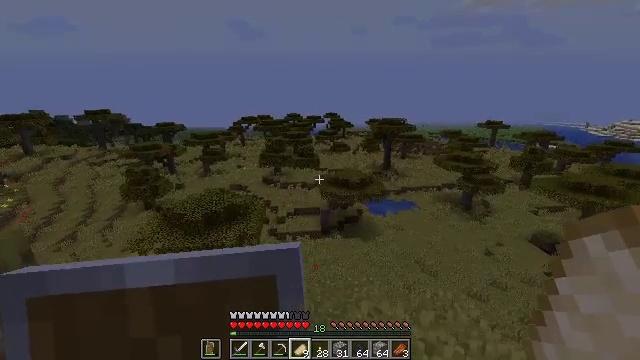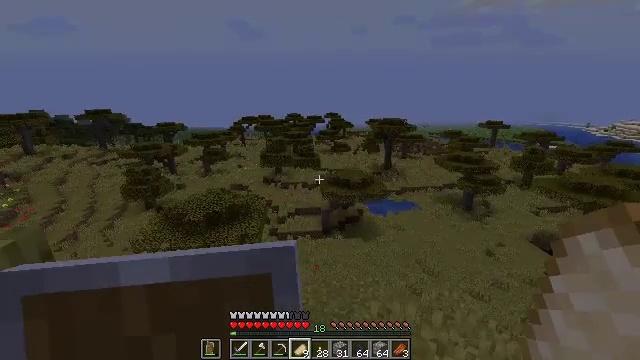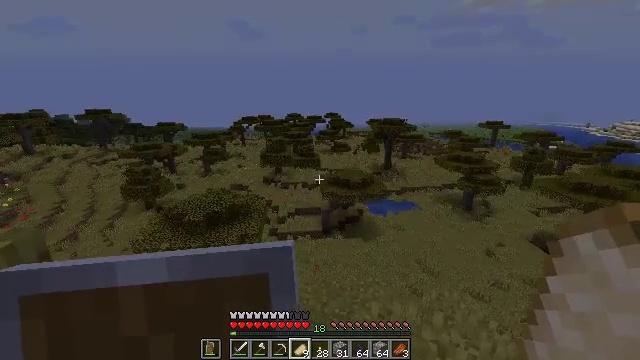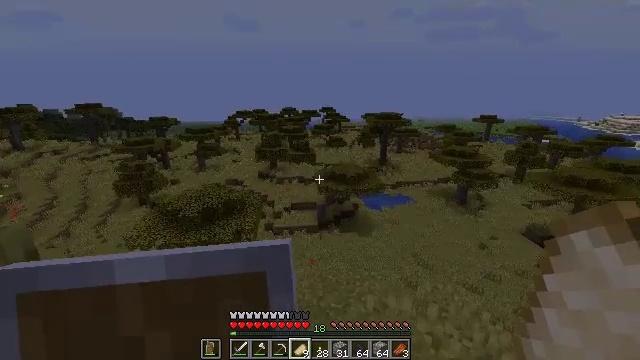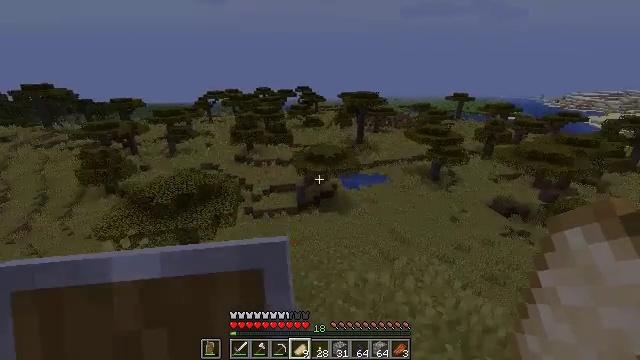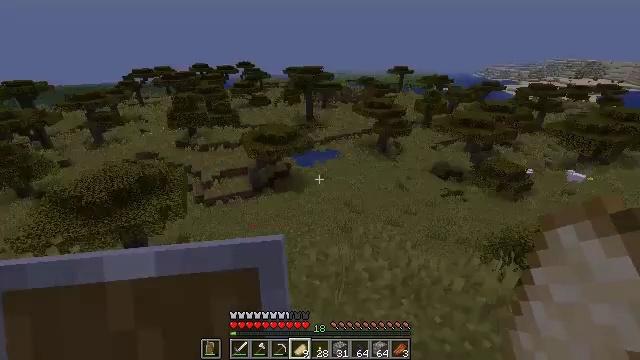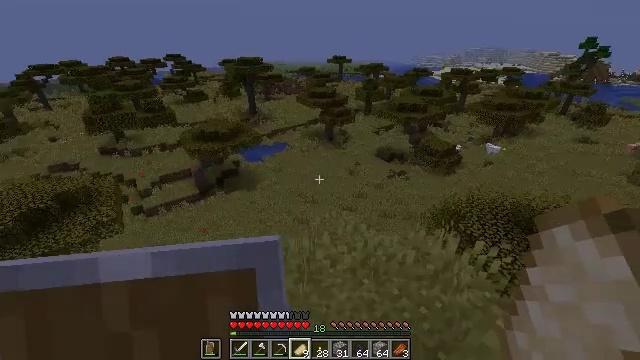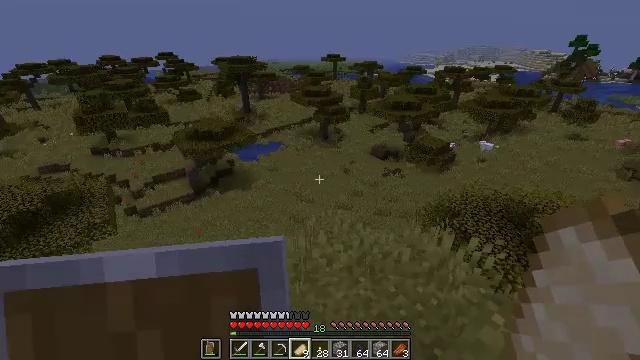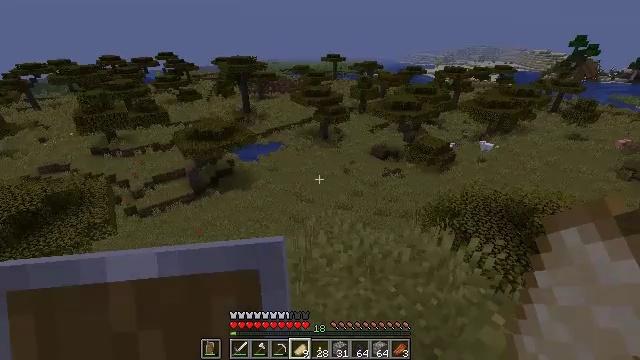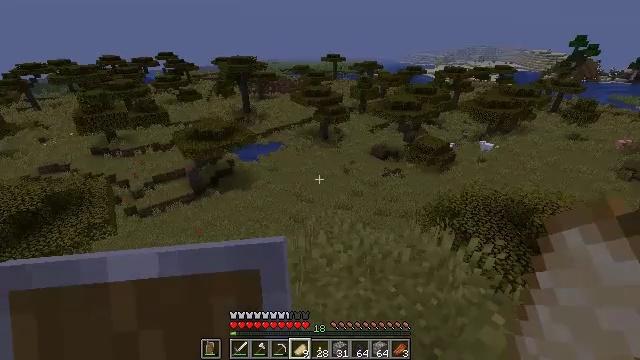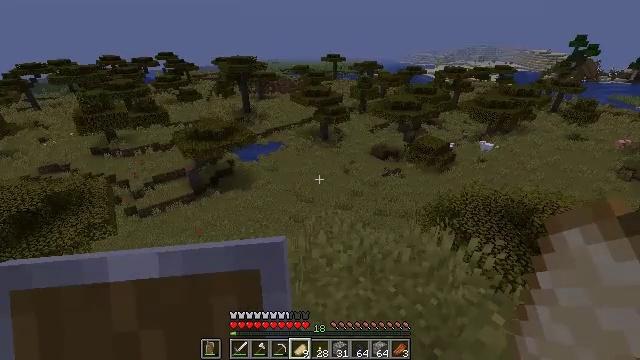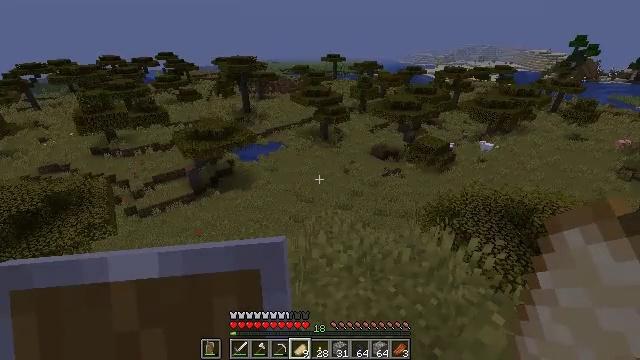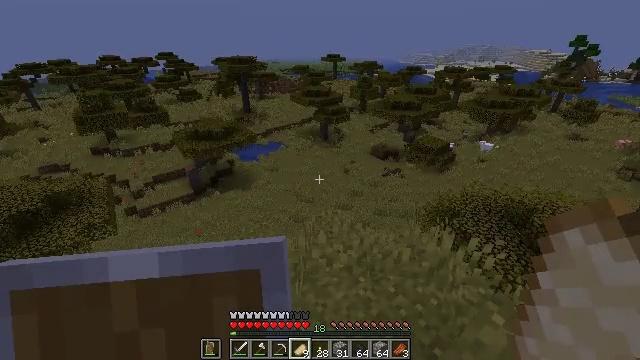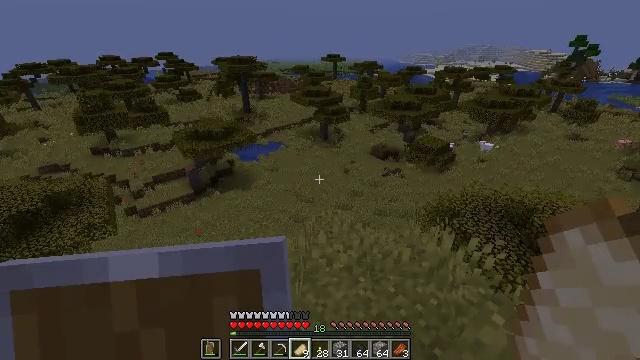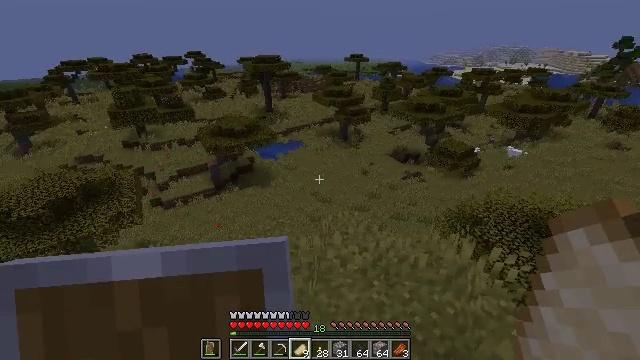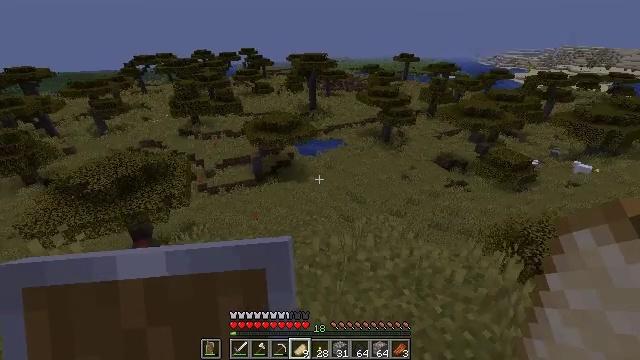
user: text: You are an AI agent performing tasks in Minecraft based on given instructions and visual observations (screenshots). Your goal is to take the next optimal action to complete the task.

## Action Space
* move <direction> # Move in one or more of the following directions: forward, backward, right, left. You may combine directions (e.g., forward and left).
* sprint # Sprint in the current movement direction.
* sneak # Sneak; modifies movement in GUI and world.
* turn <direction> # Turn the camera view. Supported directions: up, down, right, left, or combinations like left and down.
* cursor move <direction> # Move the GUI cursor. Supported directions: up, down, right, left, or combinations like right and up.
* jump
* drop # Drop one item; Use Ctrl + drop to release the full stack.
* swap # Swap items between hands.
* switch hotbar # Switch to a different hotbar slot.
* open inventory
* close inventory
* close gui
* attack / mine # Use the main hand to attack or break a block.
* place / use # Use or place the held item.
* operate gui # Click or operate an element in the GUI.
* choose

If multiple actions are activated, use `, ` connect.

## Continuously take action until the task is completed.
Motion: motion action
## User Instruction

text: Remove an apple from the inventory.
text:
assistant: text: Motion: move left
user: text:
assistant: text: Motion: move left
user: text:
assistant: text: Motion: move left, turn right and down
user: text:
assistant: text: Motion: move left, turn right and down
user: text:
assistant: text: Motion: turn right and down
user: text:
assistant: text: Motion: turn right and down
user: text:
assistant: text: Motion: turn right
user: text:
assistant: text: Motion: no_op
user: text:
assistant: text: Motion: no_op
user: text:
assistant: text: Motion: no_op
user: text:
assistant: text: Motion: no_op
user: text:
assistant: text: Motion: no_op
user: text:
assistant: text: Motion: no_op
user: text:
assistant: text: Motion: turn left
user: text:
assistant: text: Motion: turn left
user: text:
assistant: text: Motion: turn left
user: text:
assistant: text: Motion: no_op
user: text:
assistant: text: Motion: no_op
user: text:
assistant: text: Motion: no_op
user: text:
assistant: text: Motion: no_op
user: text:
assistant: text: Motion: no_op
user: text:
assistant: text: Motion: no_op
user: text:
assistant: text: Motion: turn left
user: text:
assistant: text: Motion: turn left and down
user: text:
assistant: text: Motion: turn left
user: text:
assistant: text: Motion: no_op
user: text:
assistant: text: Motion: no_op
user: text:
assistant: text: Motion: no_op
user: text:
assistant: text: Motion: no_op
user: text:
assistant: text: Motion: no_op